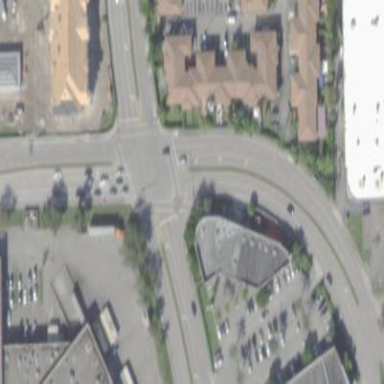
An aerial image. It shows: Grassy traffic calming island.